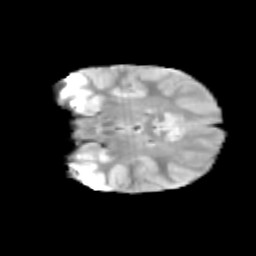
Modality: T2w
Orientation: coronal
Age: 9
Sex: female
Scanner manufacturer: siemens
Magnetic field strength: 3 T
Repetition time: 3.8 s
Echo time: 0.07 s